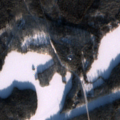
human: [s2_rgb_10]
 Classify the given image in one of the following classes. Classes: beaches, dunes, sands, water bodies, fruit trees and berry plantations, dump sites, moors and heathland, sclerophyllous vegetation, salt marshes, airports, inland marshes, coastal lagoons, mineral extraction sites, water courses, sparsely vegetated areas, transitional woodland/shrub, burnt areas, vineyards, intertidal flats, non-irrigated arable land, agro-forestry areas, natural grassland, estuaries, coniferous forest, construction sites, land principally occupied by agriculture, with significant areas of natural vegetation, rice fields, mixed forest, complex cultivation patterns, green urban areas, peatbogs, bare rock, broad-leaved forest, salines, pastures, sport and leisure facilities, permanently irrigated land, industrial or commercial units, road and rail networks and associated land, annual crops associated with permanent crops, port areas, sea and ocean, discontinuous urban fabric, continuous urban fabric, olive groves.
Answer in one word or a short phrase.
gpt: coniferous forest, mixed forest, transitional woodland/shrub, water bodies